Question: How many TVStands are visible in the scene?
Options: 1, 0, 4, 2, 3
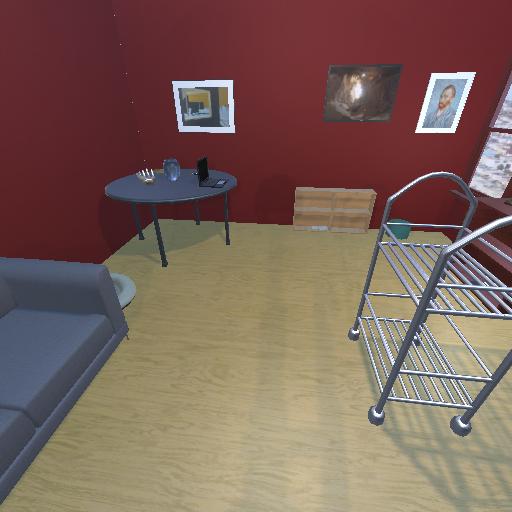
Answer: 1